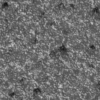
Label: not_dusty